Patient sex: F
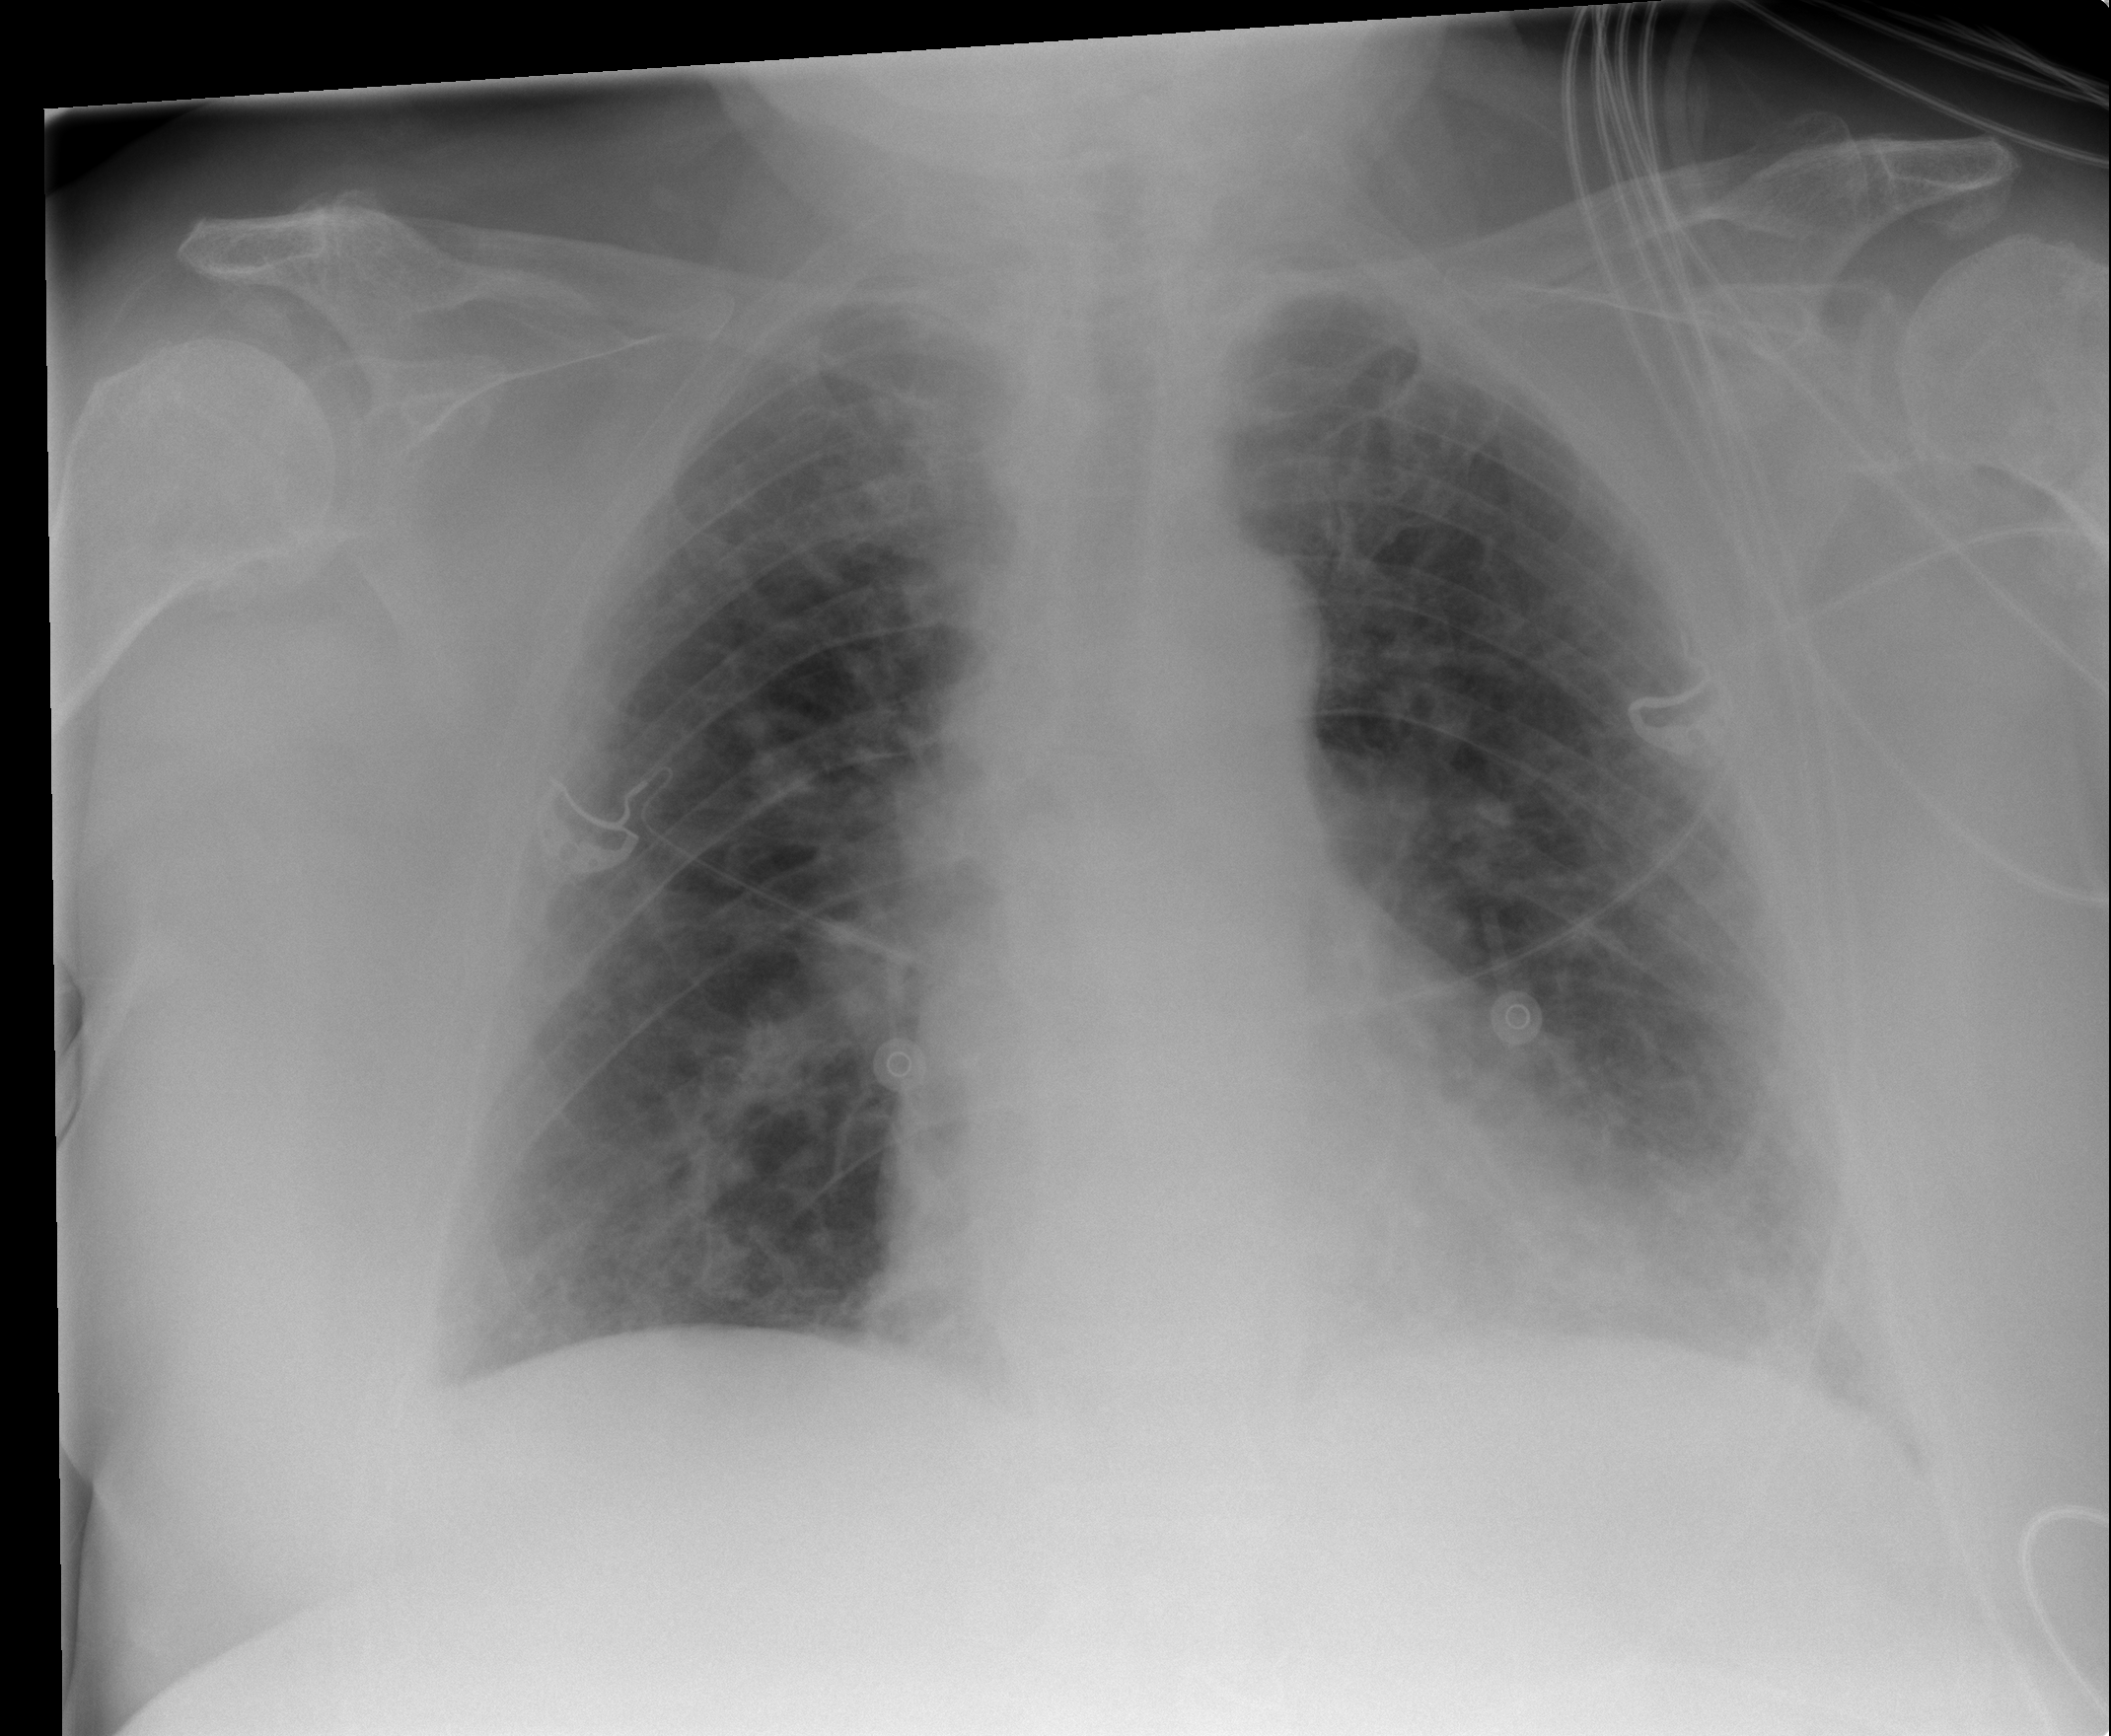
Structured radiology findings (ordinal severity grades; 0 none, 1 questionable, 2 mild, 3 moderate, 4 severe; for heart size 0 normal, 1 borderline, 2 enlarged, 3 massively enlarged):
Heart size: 0
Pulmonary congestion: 0
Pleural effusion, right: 1
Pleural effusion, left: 1
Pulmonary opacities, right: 0
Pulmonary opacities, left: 0
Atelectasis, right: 0
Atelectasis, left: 0